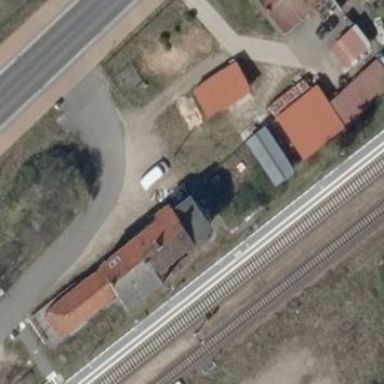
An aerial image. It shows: Train station building.